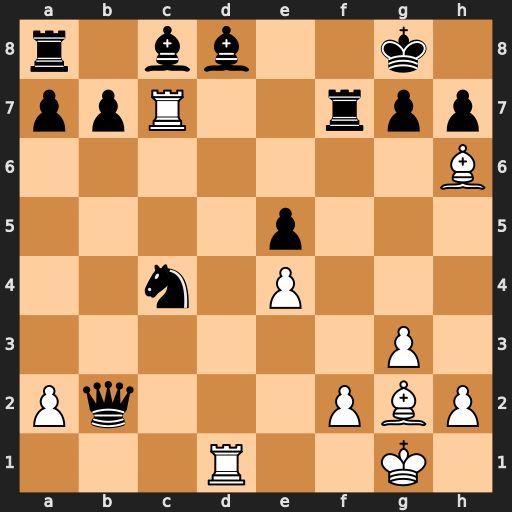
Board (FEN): r1bb2k1/ppR2rpp/7B/4p3/2n1P3/6P1/Pq3PBP/3R2K1
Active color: w
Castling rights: -
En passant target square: -
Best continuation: Rxd8+ Rf8 Rxg7+ Kh8 Rxf8#